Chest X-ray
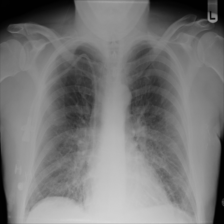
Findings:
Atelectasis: negative
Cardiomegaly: negative
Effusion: negative
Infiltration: positive
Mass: negative
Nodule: negative
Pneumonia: negative
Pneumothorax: negative
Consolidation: negative
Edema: negative
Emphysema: negative
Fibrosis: negative
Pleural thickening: negative
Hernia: negative